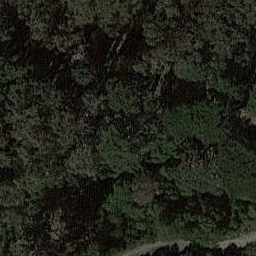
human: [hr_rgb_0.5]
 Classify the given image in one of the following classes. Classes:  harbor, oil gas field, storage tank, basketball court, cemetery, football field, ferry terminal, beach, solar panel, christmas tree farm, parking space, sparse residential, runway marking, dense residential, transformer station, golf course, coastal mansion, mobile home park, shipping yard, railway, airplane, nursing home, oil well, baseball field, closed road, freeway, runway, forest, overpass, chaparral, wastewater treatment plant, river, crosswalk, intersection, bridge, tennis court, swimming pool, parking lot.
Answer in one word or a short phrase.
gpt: forest